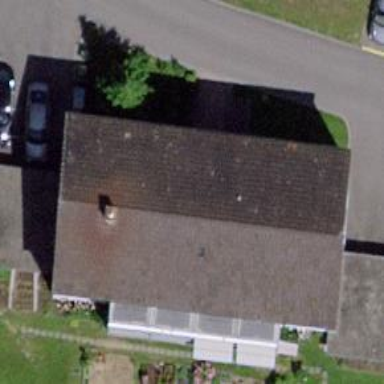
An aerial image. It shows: Building with gabled roof.